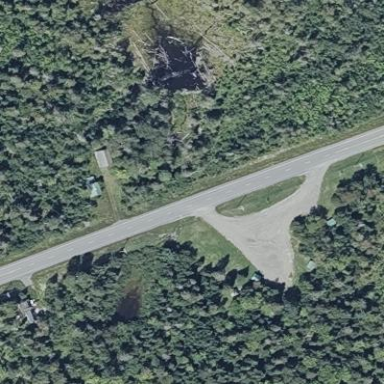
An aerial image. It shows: Rest area on the road.